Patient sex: M
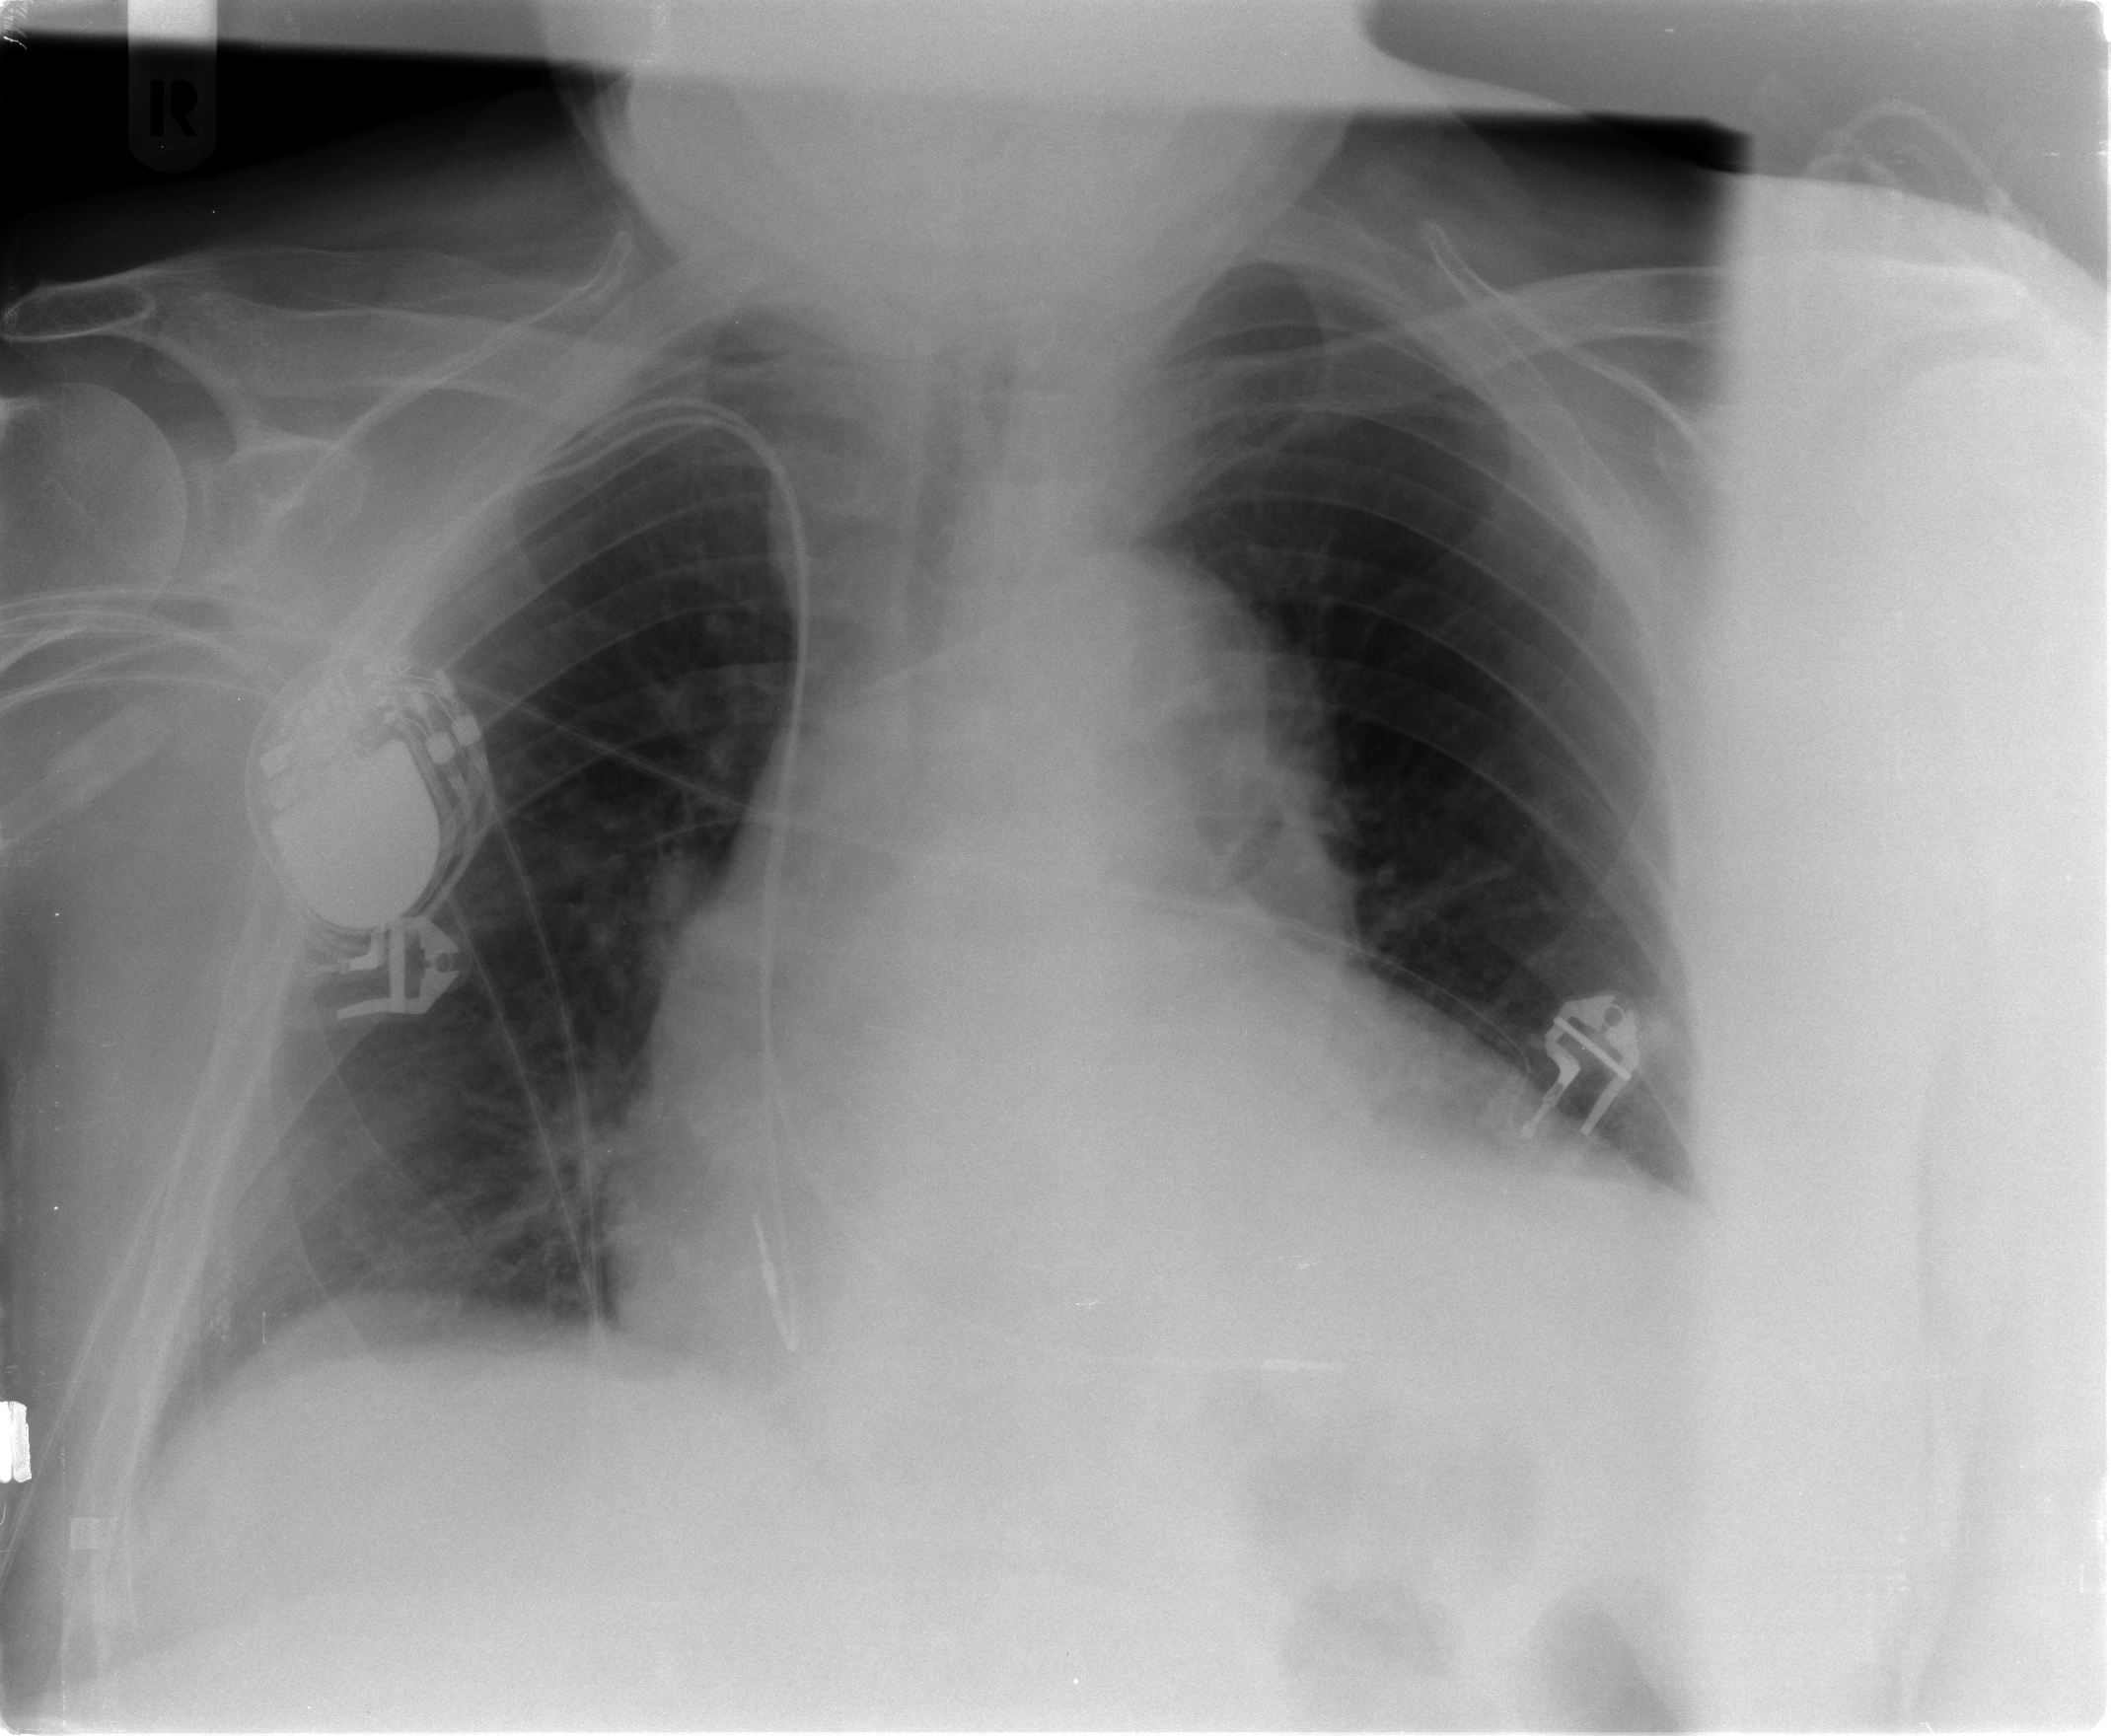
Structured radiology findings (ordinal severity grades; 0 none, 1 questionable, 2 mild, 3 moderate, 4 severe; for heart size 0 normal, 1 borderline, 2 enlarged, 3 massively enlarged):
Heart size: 2
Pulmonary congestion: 2
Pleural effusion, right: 0
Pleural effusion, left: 2
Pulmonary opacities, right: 0
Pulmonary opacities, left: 0
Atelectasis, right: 0
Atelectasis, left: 2